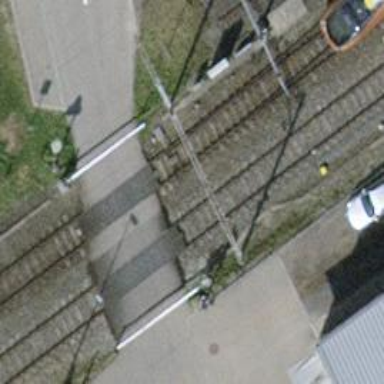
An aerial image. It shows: Railway switch.